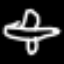
Label: airplane